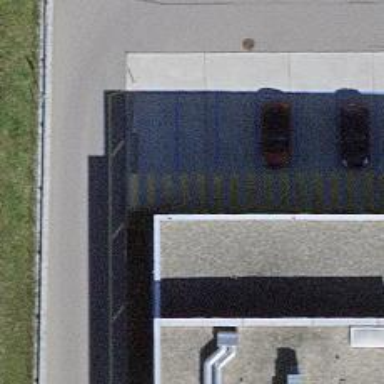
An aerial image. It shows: Bicycle parking area.